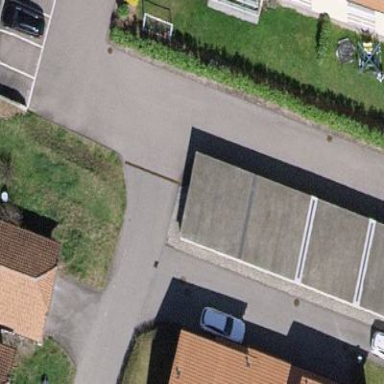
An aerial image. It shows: Group of garages.